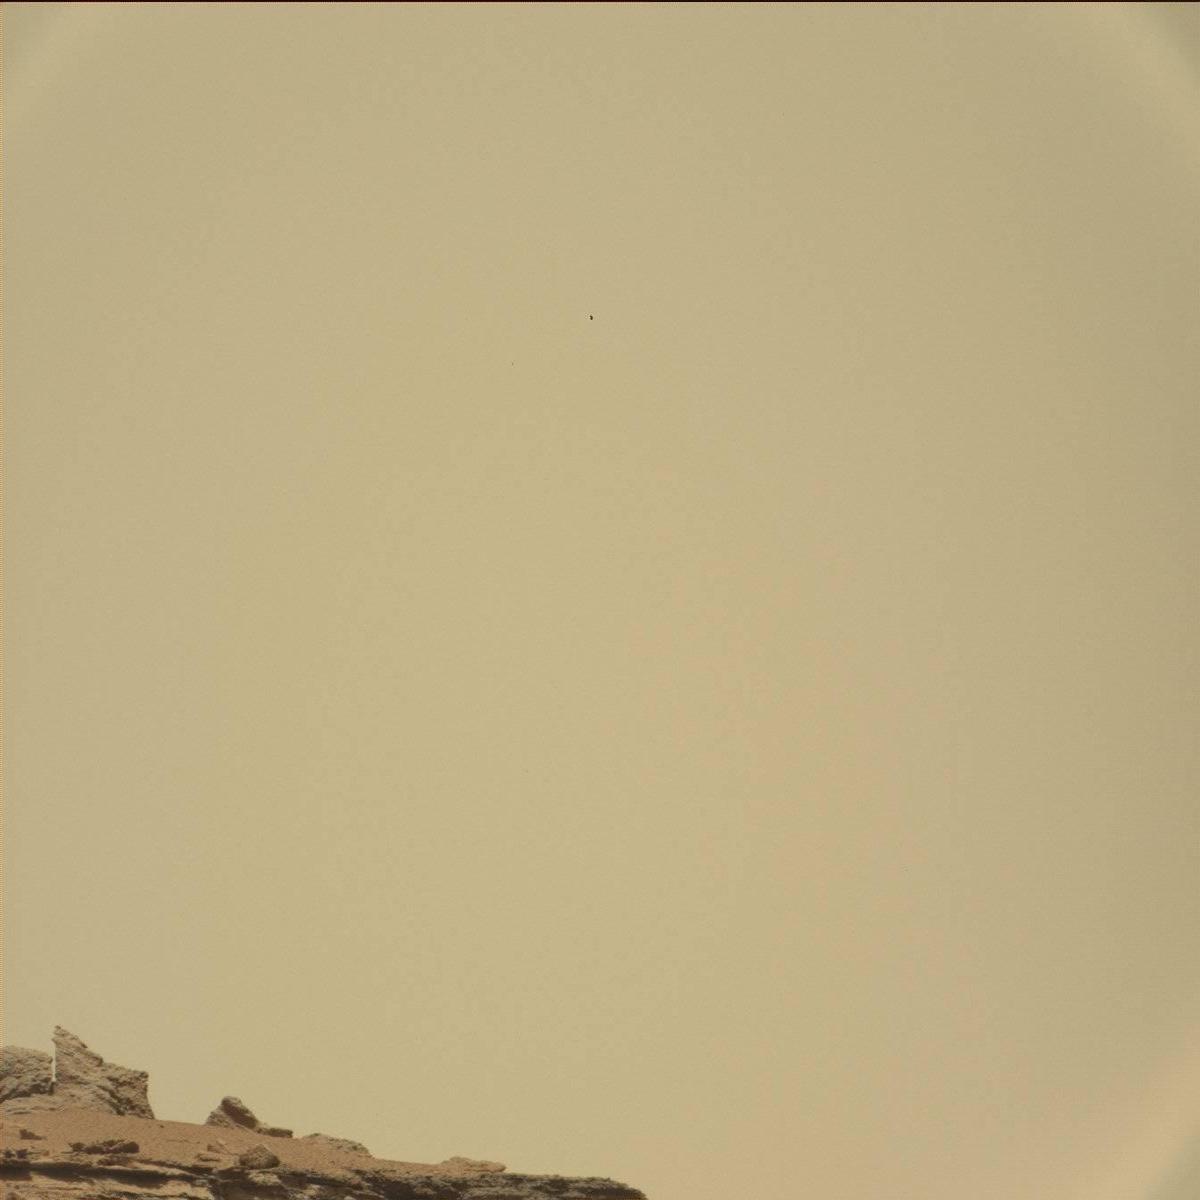
Terrain classes present: Bedrock, Sand / Soil, Sky